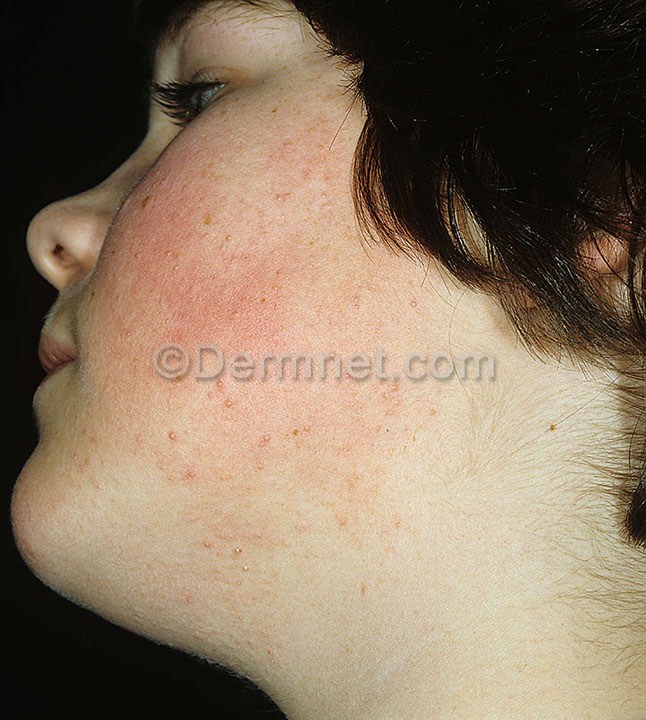
Disease: Atopic Dermatitis Photos